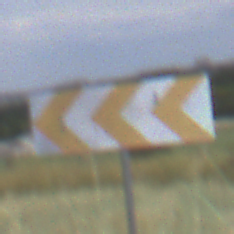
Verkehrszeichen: RichtungstafelnInKurvenGrossRechts
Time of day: Midday
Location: Outdoor (Nature)
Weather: PartlyCloudy
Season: NotSpecified
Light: Natural